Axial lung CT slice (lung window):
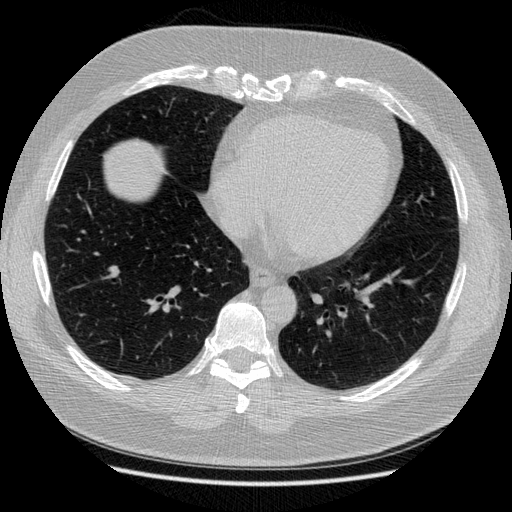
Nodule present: no